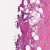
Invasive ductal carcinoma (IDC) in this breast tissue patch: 0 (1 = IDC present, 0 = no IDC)